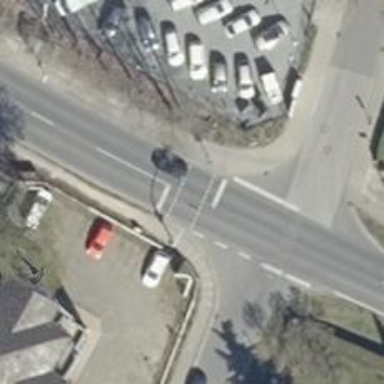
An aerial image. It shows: Road crossing with traffic signals.